Aerial crown-view tile of a tropical tree (Barro Colorado Island, Panama), acquired 20241014:
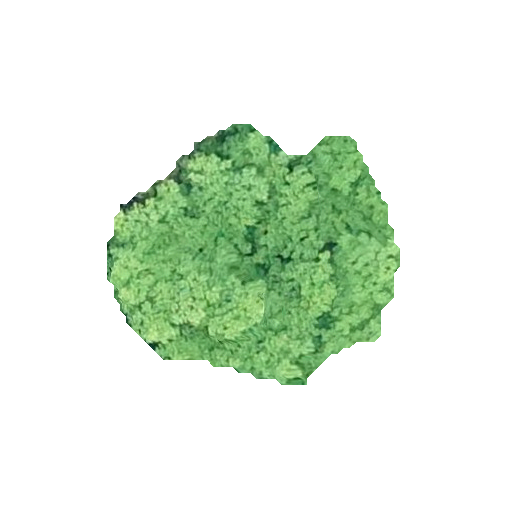
Species: Tachigali panamensis
GBIF accepted scientific name: Tachigali panamensis
Crown area: 85.585 m²